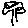
Label: tree